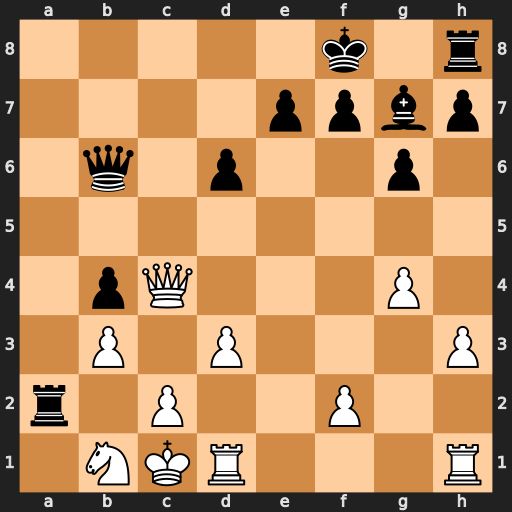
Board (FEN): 5k1r/4ppbp/1q1p2p1/8/1pQ3P1/1P1P3P/r1P2P2/1NKR3R
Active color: w
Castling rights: -
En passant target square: -
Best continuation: Qc8+ Qd8 Qxd8#